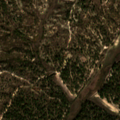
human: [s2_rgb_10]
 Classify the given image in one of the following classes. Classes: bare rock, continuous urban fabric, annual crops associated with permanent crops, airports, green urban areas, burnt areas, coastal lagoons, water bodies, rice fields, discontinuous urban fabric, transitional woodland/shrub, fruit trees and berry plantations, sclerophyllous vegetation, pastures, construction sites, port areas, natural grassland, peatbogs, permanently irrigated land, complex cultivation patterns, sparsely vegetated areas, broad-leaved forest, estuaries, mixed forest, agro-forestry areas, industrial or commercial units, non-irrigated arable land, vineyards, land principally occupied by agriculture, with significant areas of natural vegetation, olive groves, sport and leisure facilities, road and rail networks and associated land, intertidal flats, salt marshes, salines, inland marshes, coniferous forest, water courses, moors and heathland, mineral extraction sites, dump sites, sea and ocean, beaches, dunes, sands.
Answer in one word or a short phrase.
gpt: non-irrigated arable land, permanently irrigated land, agro-forestry areas, coniferous forest, mixed forest